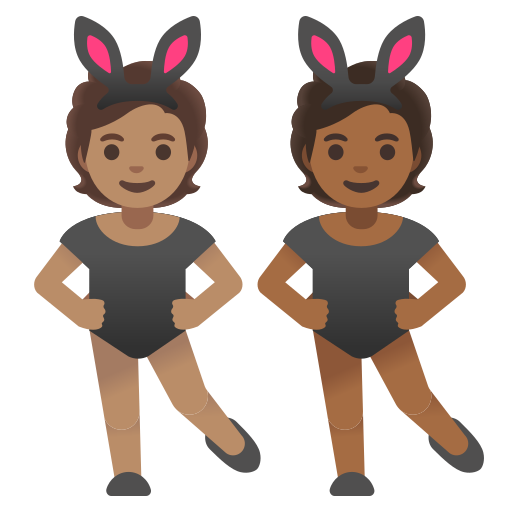
Emoji: 🧑🏽‍🐰‍🧑🏾